Question: Below is the code I am using to covert my CSV file to KML into Google Earth Pro; however Google Earth Pro continues to crash when I upload to files. The amount of Lat Lon Coordinates are too great for Google Earth Pro to handle? Am I missing something in this code? I have a few CSV files with over 100,000 coordinates. Trying to avoid this error....

'''
import simplekml
import pandas
df=pandas.read_csv("FILE NAME.CSV")
kml=simplekml.Kml()
for lon,lat in zip(df["Longitude"],df["Latitude"]):
kml.newpoint(coords=[(lon,lat)])
kml.save("OUTPUT.KML")
'''
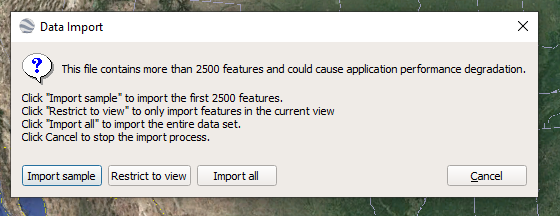
Answer: Creating KML with over 100,000 placemarks could have performance issues in GE Pro. In your situation, your KML file is crashing GE Pro.
Importing CSV files directly into GE Pro is limited but customizing the KML as generated in Python gives you many more options which help you tailor the output to your needs.
KML provides mechanisms to control which features or sub-KML files are displayed using time, region, or altitude level filtering.
You need to consider what makes sense based on the characteristics of your data. If your data is geographically spread out and you can bin the data into different geographic sub-areas then each sub-area can be written to a separate KML file, and the main KML file can have a networklink to each of the sub-kml files but not visible when first loaded.
Large KML files can scale using the following techniques:
- -
SimpleKML supports creating NetworkLinks and Regions. You can use <URL> module to determine if a point is inside a rectangle or polygon to bin the points to the appropriate sub-area.
A <URL>. Depends on how you need to structure your KML and how large the data is.
The key is that Google Earth chooses the first KML as the root KML file so you must ensure that the first file (typically named doc.kml) is the root KML file that loads the other KML files via network links. A common structure is to include additional KML files in a "kml" sub-folder to differentiate it from the root KML file if packaging them in a KMZ file.
A tutorial on Using Network Links Effectively
<URL>
A <URL> affects visibility of a Placemark's geometry or an Overlay's image. Regions combined with NetworkLinks enable access to massive amounts of data in KML files. A region can optionally have a min and max altitude for altitude level filtering.
See the documentation on Regions, section on <URL> and
a tutorial on <URL>.
Regions are a more advanced feature of KML, so would recommend first looking into NetworkLinks and creating multiple-kml files if there is a logical way to split your data into groups.